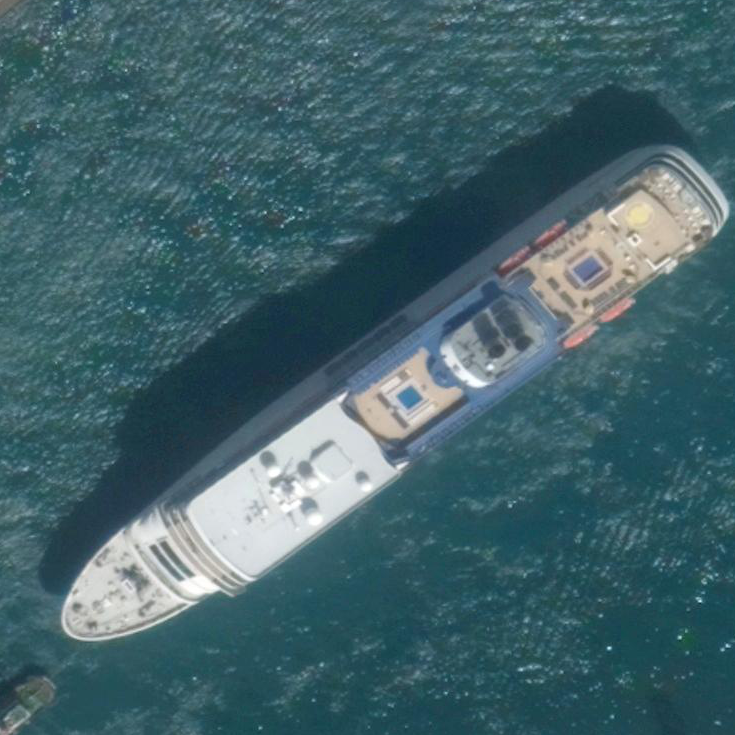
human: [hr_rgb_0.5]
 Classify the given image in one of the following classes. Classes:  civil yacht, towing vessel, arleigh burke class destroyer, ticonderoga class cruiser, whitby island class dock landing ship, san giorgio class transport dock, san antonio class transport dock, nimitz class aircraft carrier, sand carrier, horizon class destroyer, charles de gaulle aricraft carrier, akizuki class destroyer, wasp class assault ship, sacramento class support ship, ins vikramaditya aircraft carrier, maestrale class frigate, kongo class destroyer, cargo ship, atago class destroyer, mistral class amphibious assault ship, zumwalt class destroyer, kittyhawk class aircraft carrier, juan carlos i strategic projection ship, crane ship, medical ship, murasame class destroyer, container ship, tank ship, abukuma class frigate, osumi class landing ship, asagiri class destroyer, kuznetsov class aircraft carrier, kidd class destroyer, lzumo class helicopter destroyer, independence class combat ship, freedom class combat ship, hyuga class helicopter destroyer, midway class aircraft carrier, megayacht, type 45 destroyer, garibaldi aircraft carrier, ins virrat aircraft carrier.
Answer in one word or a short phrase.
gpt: Megayacht